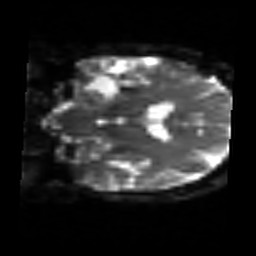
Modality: sbref
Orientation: coronal
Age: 58
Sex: female
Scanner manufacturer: siemens
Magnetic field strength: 3 T
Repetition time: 3.2 s
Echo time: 0.081 s